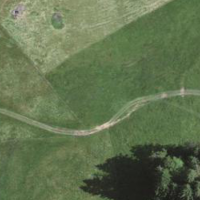
EUNIS habitat code: 25
Species observed at this site:
Caltha palustris